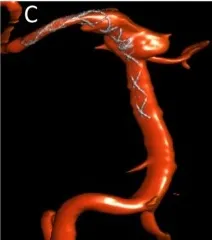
Subarachnoidal hemorrhage from A. Basilaris. And insertion of flow diverting stent.
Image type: radiology (ct)